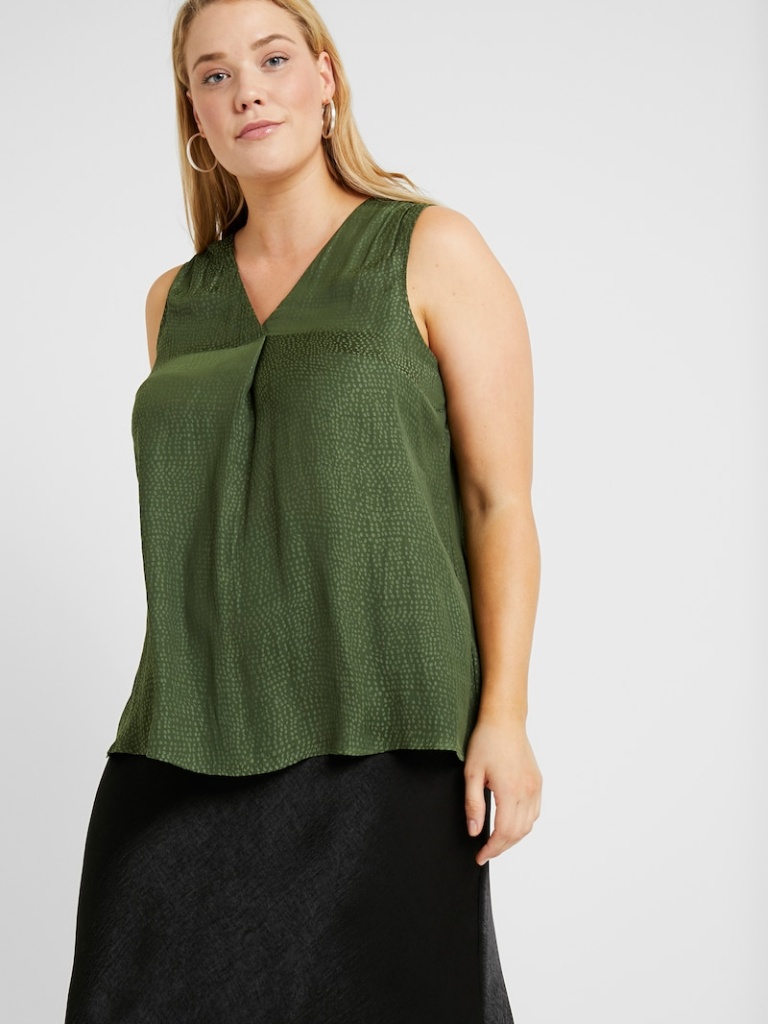
cotton relaxed sleeveless hip length Untucked v-neck tank